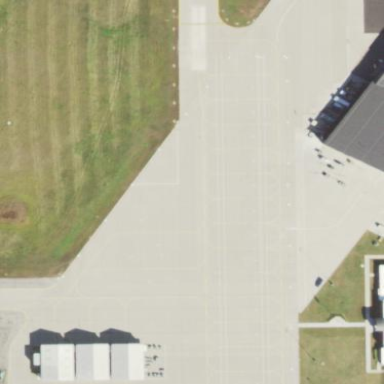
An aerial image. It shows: Apron at the airport.